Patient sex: M
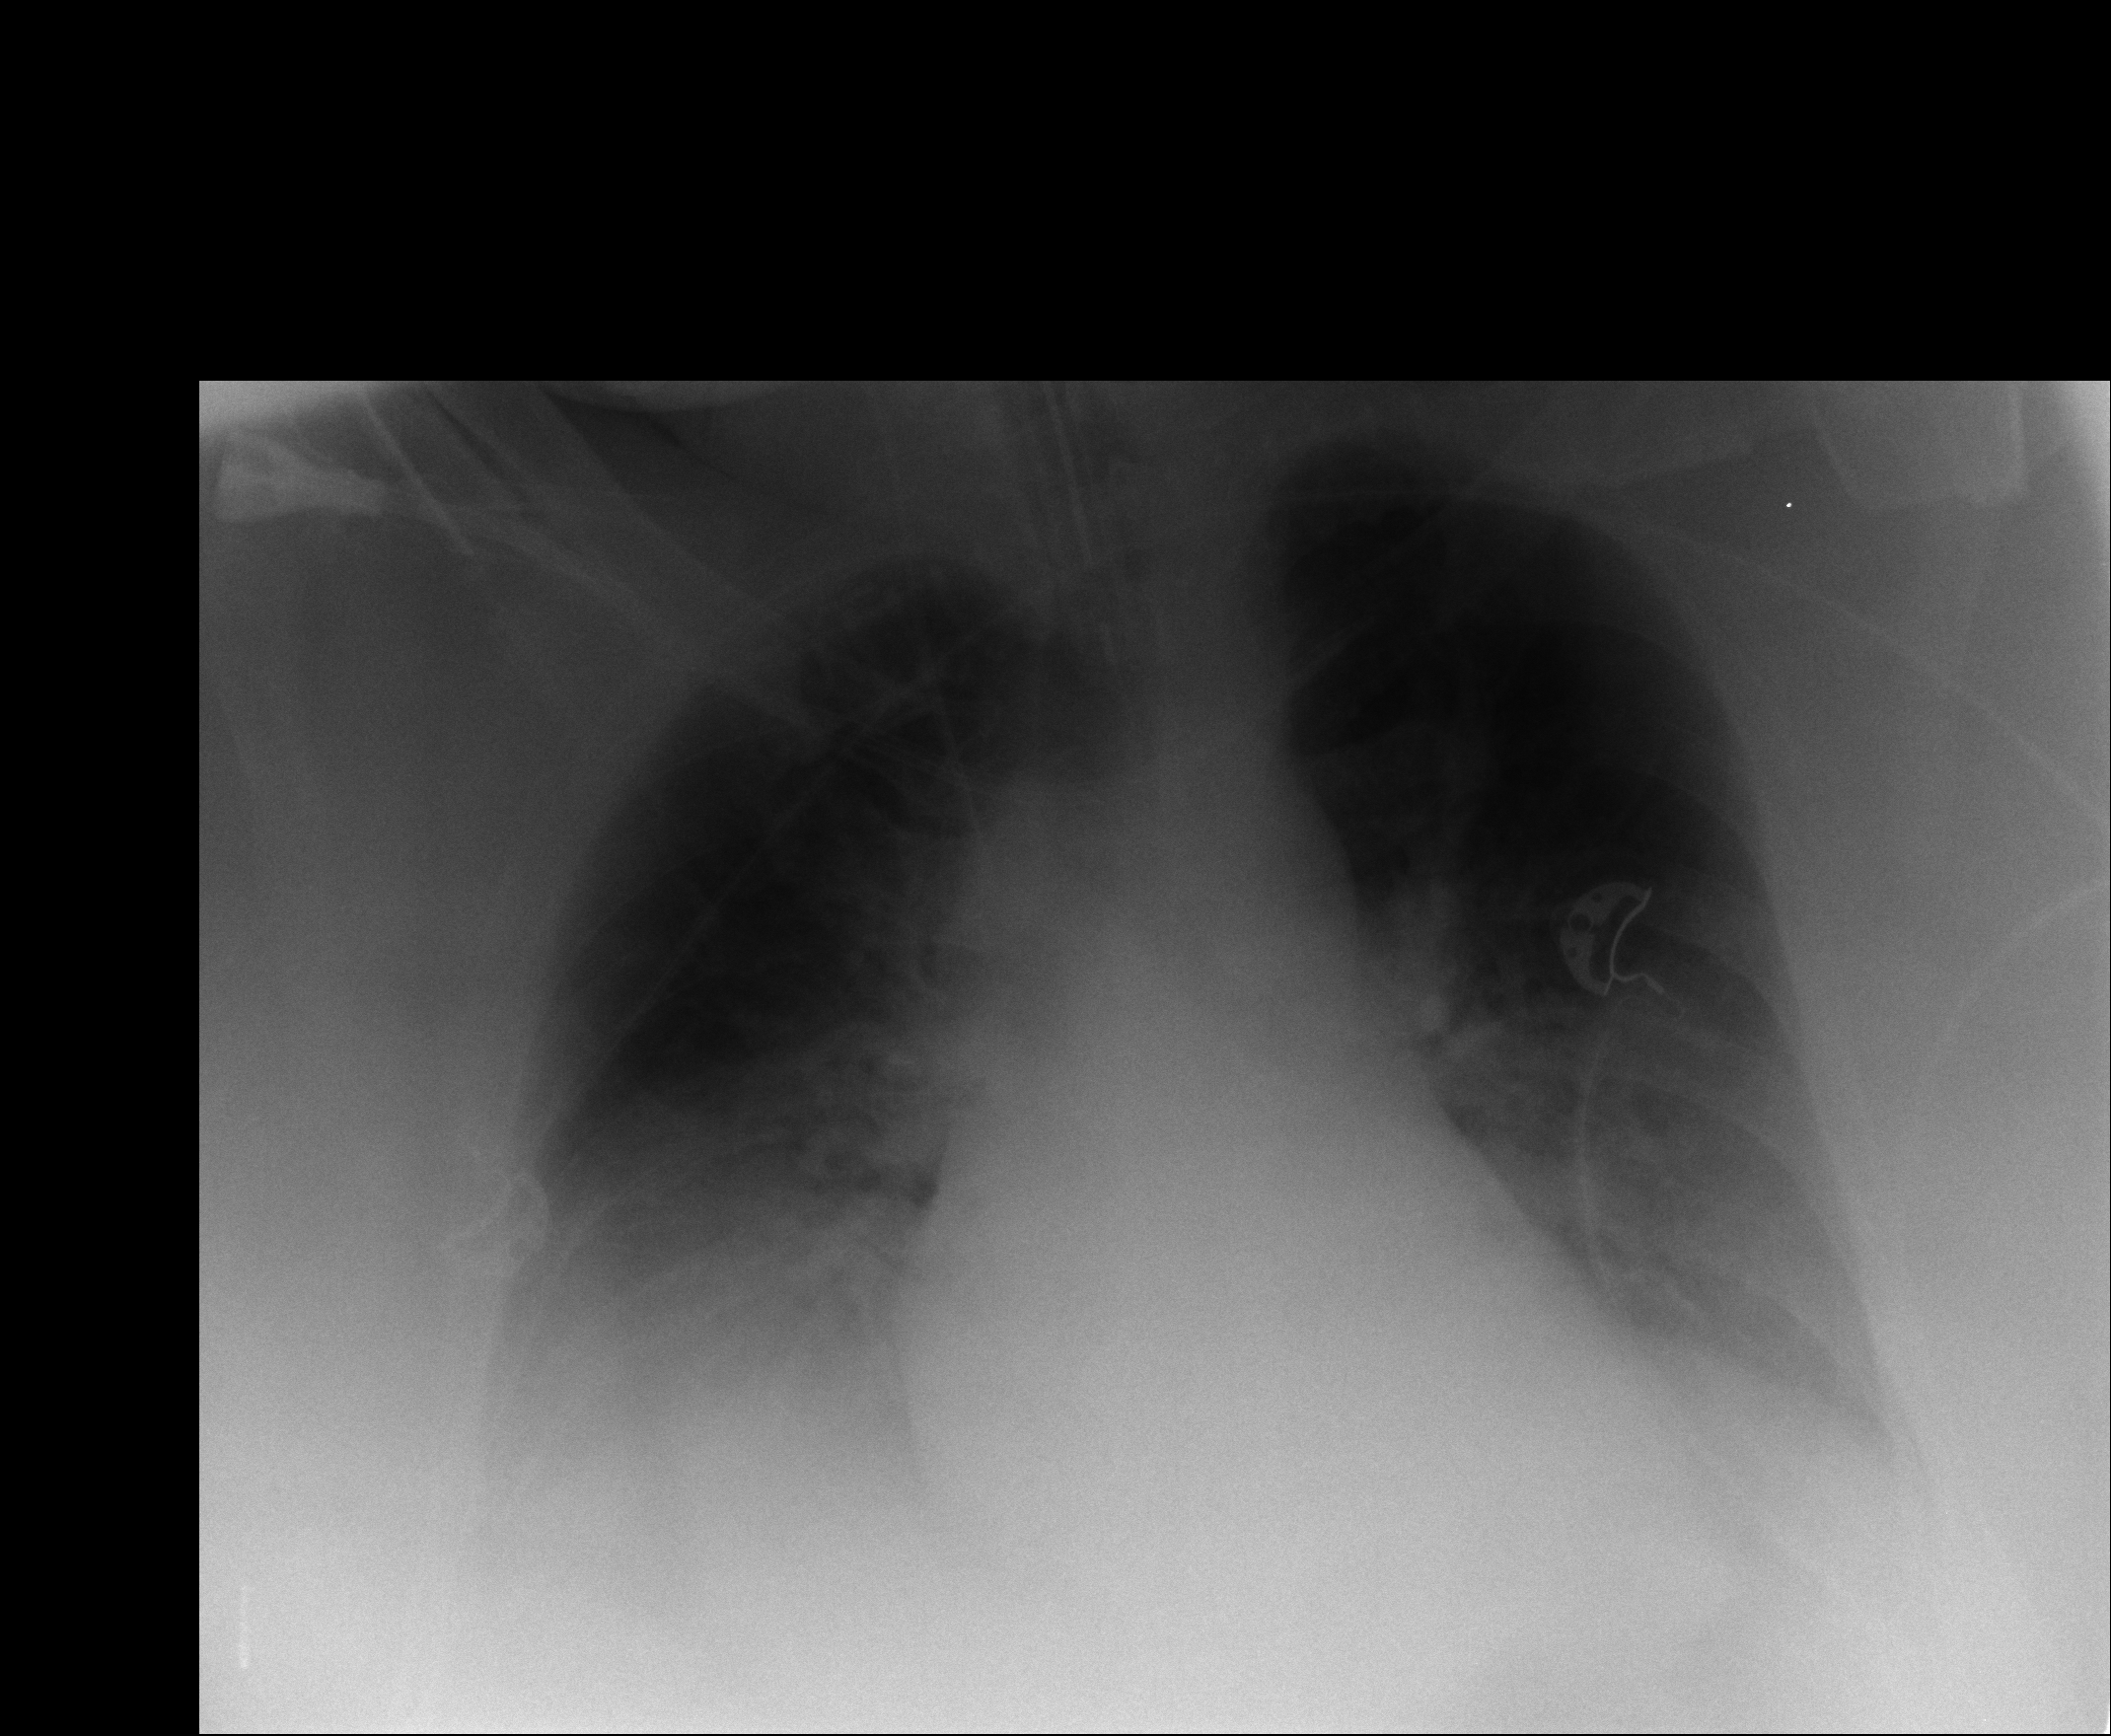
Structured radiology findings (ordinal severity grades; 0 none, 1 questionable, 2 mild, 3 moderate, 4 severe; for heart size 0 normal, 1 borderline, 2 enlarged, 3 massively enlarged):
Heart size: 0
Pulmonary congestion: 1
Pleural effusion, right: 1
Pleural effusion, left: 1
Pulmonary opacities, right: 1
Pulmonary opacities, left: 1
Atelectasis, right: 3
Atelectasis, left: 3